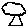
Label: tree